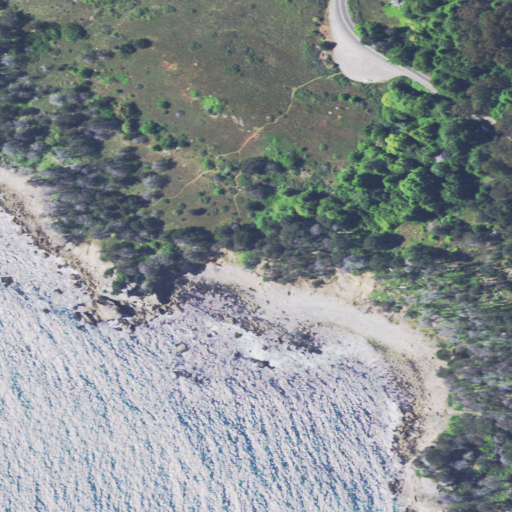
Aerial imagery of valley in California named Cannon Gulch containing shrub, open water, evergreen forest, woody wetlands, open development, low intensity development, herbaceous wetlands, and barren land